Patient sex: F
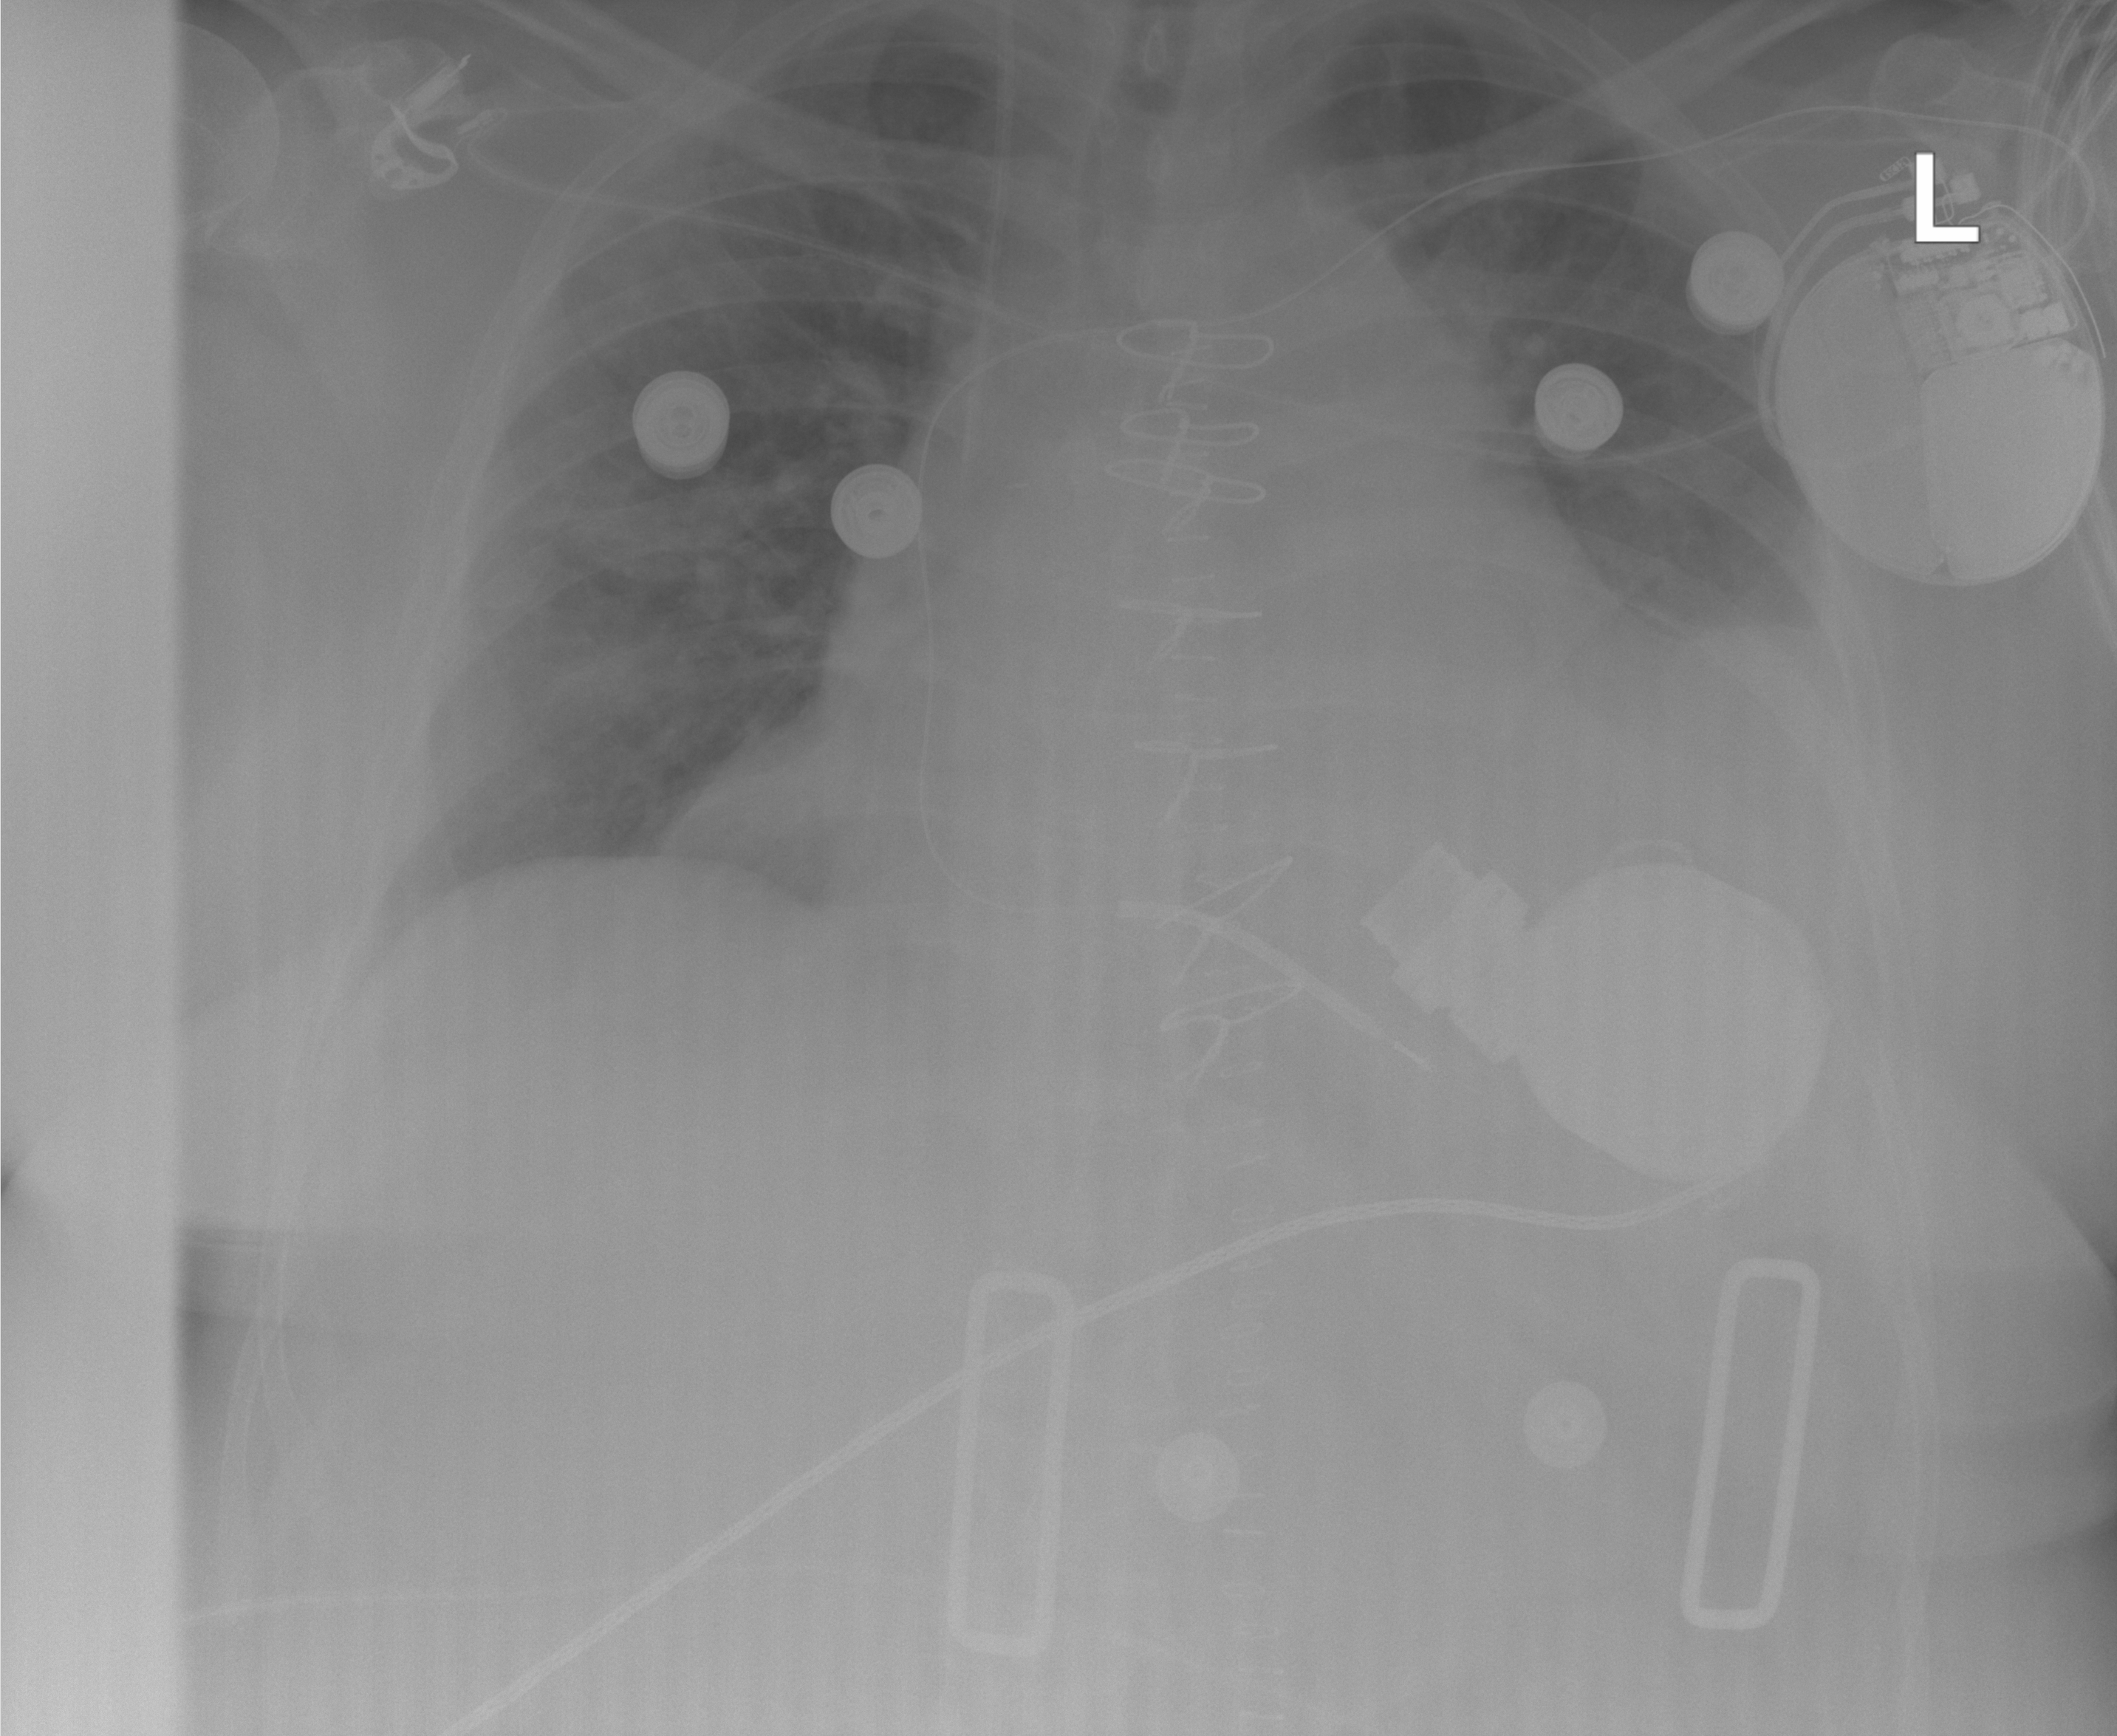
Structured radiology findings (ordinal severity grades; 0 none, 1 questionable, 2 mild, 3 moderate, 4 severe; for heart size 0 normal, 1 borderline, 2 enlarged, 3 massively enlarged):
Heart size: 3
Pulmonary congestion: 2
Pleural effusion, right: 1
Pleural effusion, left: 2
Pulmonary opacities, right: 0
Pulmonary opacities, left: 0
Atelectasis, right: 0
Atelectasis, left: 0